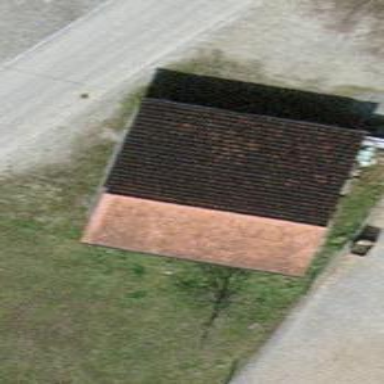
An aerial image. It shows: Shed building.